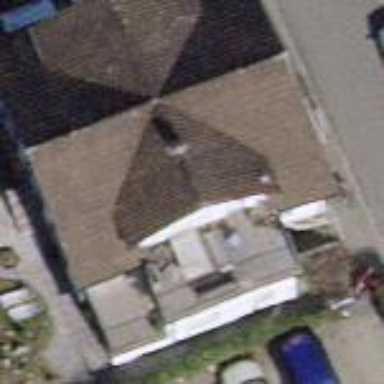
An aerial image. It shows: Detached building with gabled roof.